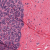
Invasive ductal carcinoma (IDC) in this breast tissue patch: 0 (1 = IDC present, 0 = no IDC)